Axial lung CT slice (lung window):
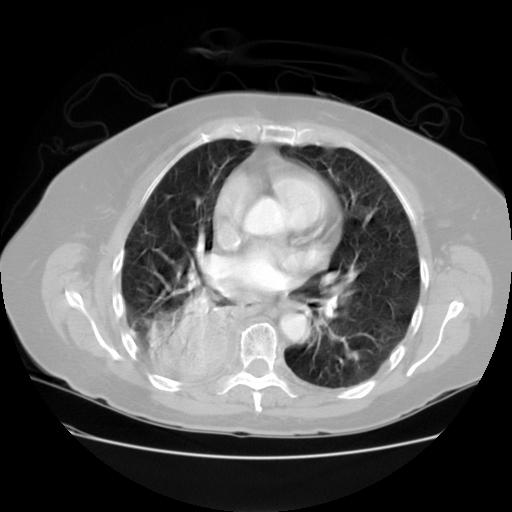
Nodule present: yes
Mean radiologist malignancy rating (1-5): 3